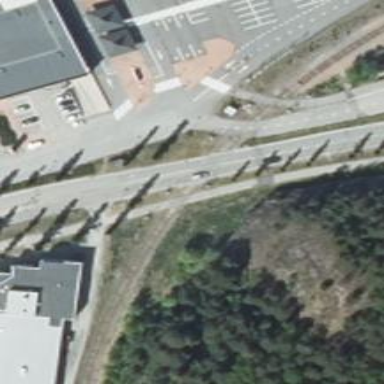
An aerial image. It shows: Railway crossing.